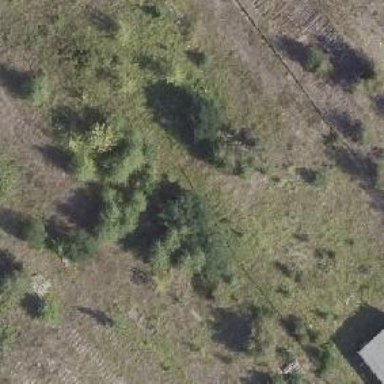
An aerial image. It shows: Abandoned railway.